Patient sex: M
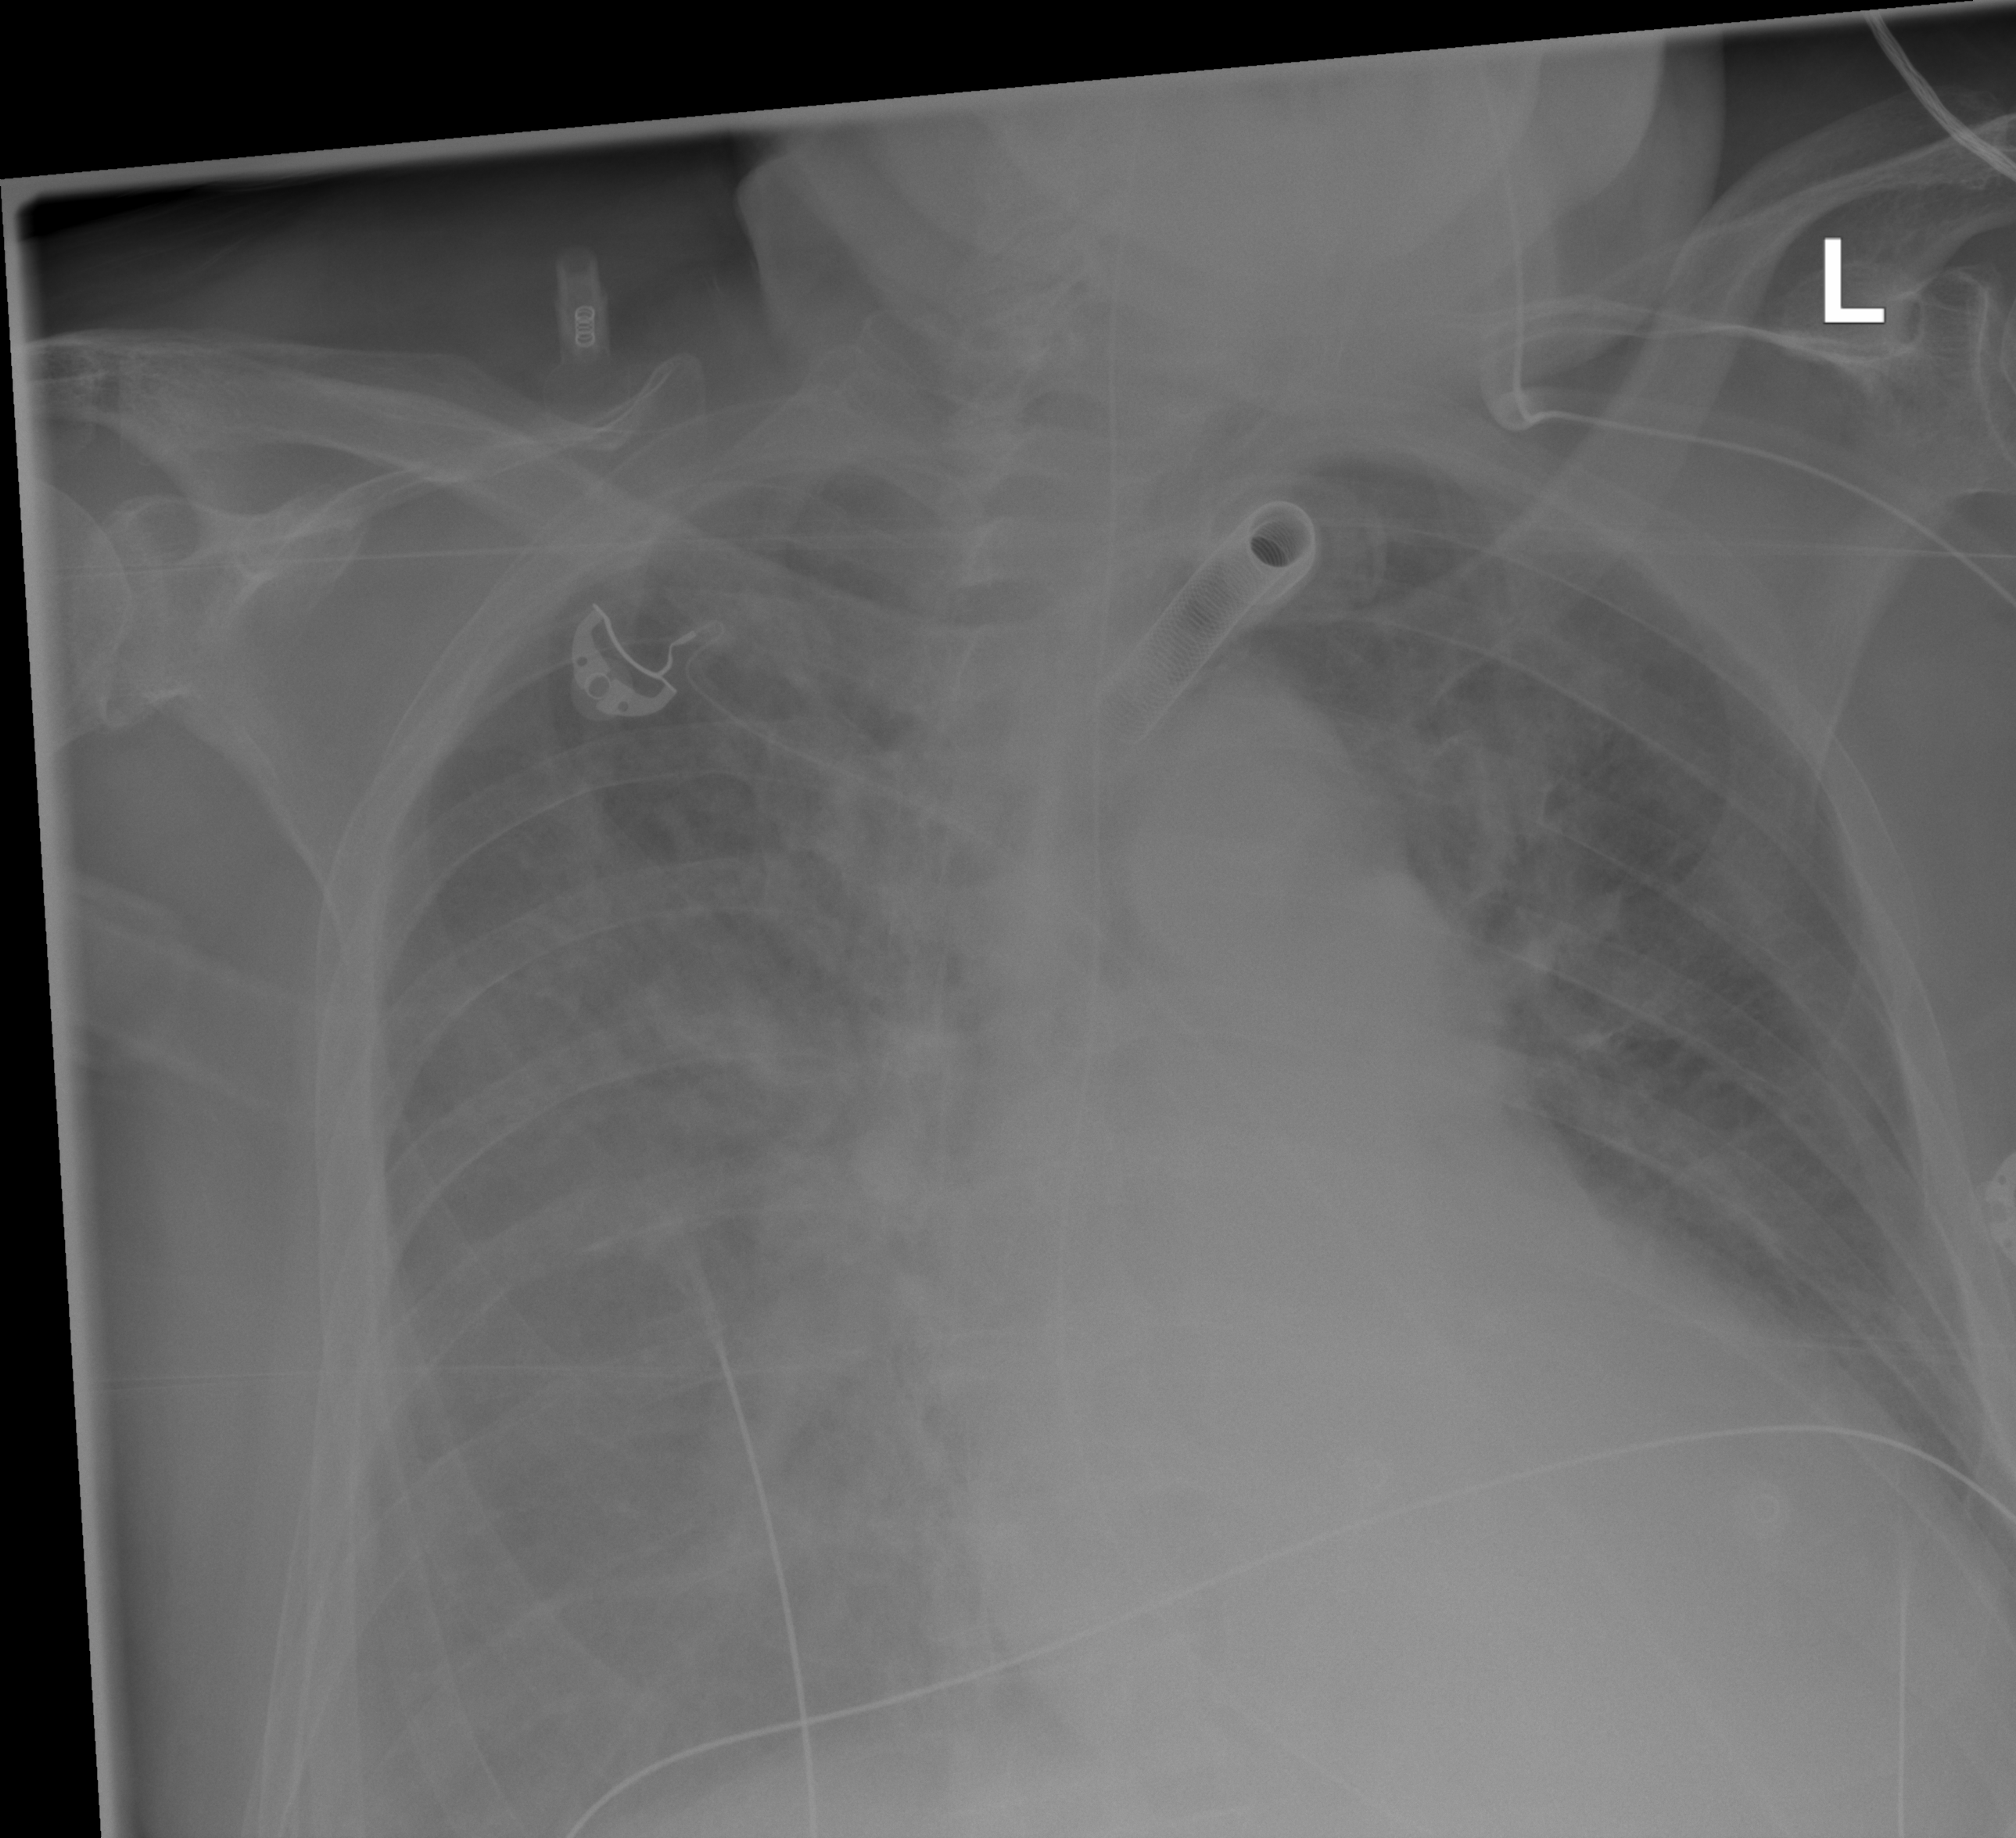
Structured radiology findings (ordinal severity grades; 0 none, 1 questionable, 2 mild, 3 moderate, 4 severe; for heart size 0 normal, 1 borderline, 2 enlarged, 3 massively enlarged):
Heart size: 2
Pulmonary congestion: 0
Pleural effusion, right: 3
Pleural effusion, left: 1
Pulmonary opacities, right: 1
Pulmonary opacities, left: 0
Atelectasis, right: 2
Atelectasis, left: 0